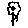
Label: flower